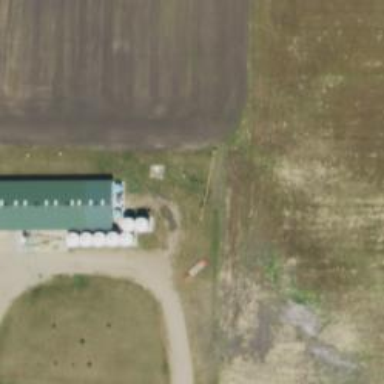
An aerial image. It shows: Silo.